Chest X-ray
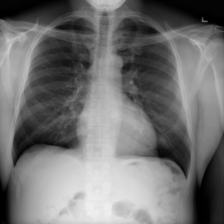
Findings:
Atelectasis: negative
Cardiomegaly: negative
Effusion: negative
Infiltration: negative
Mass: negative
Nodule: negative
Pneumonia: negative
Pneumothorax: negative
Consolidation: negative
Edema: negative
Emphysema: negative
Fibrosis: negative
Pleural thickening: negative
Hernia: negative